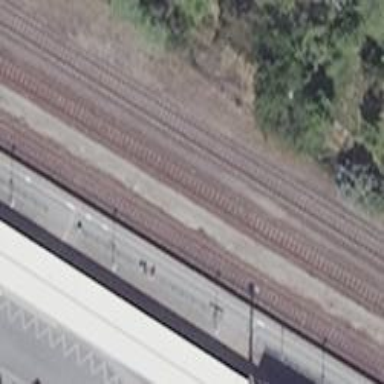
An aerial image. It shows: Stop position for public transport at railway stop.